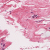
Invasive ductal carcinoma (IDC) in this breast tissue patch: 0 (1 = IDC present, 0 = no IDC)